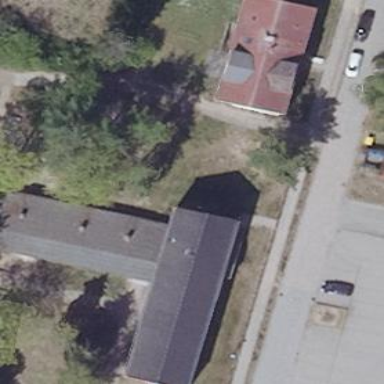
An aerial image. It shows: Kindergarten building.